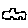
Label: car